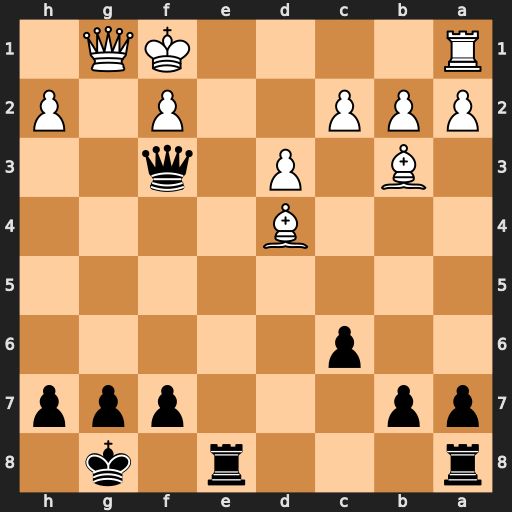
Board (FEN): r3r1k1/pp3ppp/2p5/8/3B4/1B1P1q2/PPP2P1P/R4KQ1
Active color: b
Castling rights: -
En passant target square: -
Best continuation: Qe2+ Kg2 Qg4+